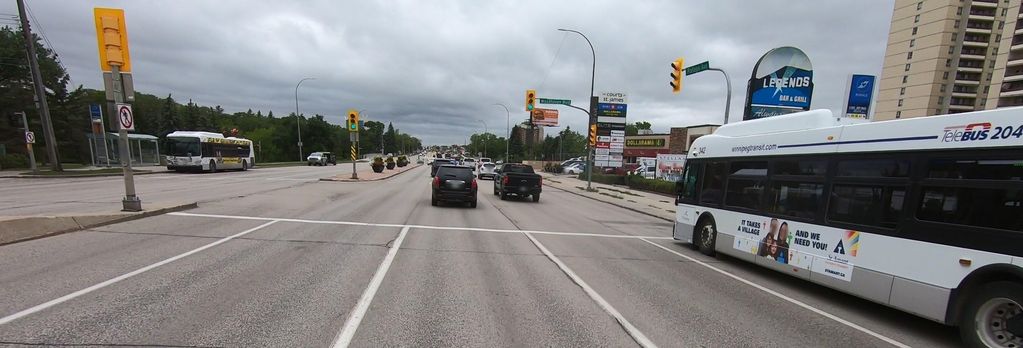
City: winnipeg